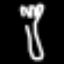
Label: fork